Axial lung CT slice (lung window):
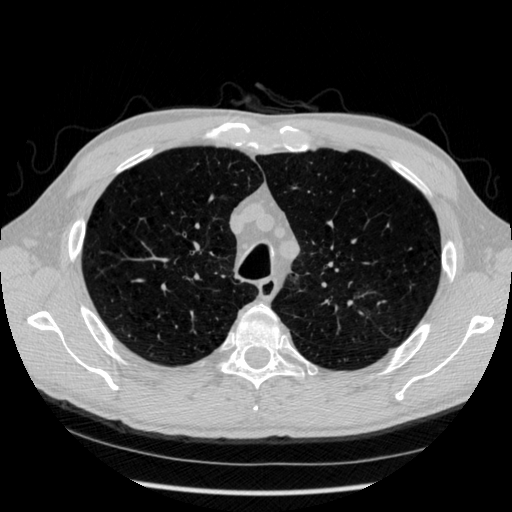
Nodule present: no